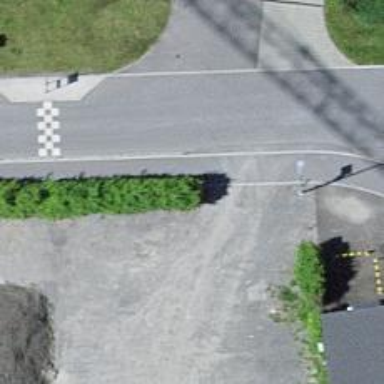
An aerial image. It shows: Hedge acting as barrier.